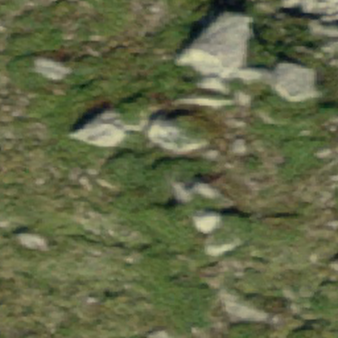
Label: bouldering_area